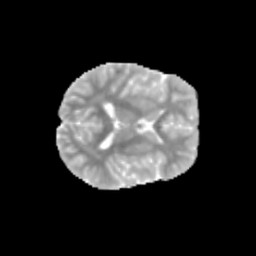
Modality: MD
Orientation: axial
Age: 11
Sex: male
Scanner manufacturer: siemens
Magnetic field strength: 3 T
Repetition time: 3.8 s
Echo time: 0.07 s